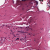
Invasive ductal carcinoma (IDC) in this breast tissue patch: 0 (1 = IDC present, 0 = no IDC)